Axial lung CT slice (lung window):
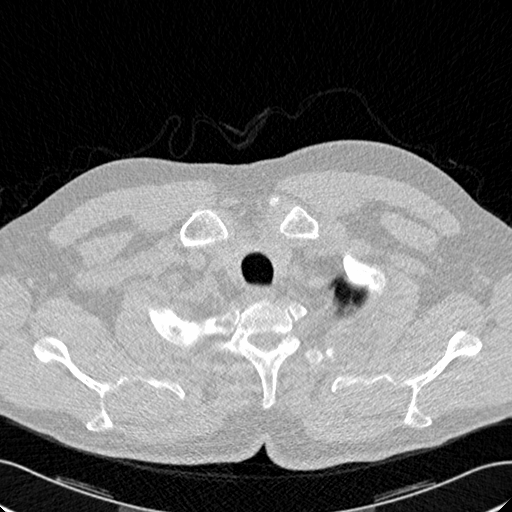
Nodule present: no